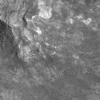
Atmospheric dust classification: not_dusty